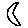
Label: moon